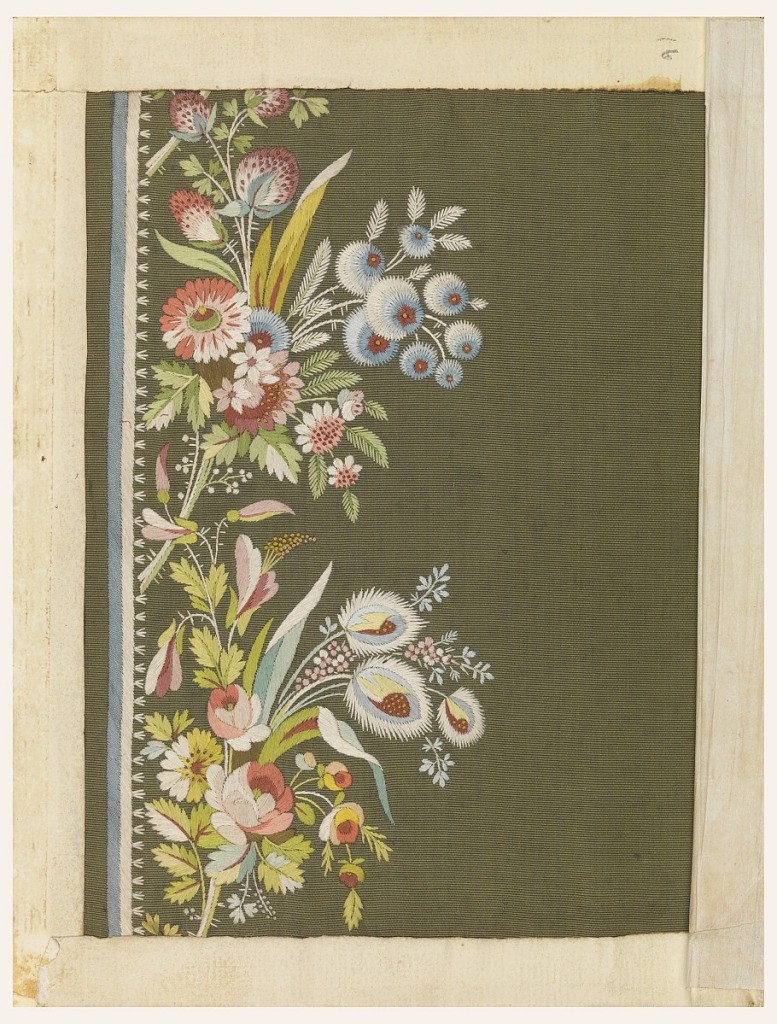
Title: Embroidery sample
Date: ca. 1790–1800
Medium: silk Technique: embroidered on taffeta
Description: Multicolored silk embroidery in a floral design on a green ground.